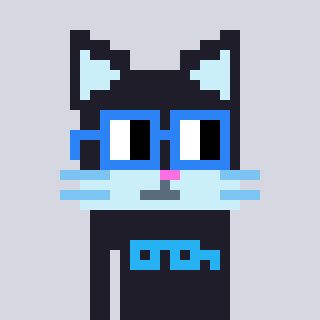
a pixel art character with square blue glasses, a cat-shaped head and a grayscale-colored body on a cool background